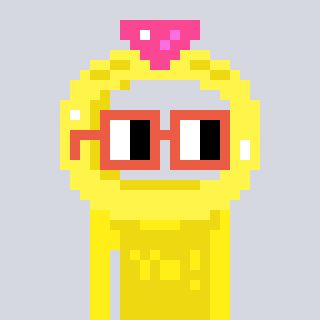
a pixel art character with square orange glasses, a ring-shaped head and a yellow-colored body on a cool background